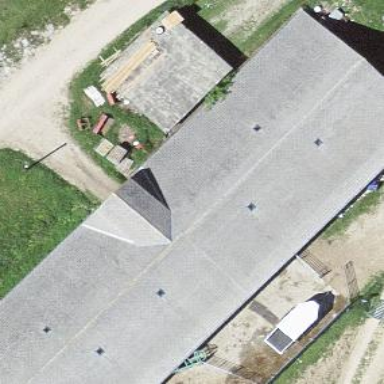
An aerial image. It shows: Farm auxiliary building.